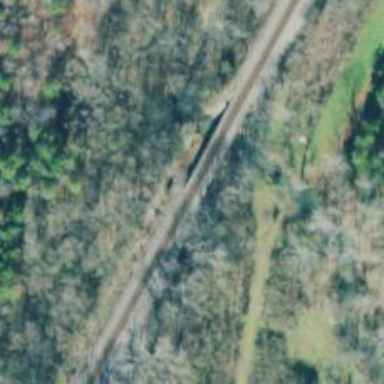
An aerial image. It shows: Railway bridge.